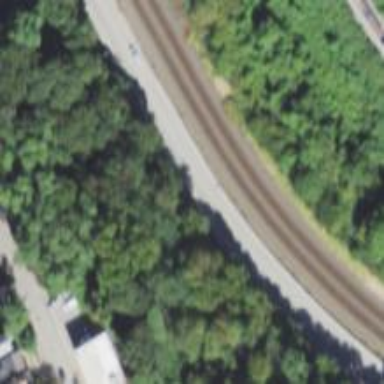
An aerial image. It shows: Busway road.